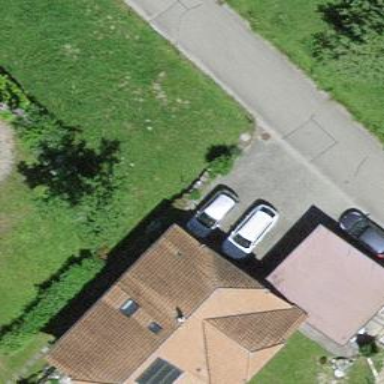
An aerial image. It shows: Residential building.